Question: I am attempting to use sprites for the first time... It took a minute or two to wrap my head around it, but I got the basic implementation of it. However, I am attempting to use the sprite to replace

which you can see a <URL>. The problem I am having is I have a footer set up like so:
'''
footer{
width: 100%;
height: 11%;
position: fixed
bottom: 0px;
}
'''
And each image occupies a percentage width of the foot. For example,
'''
.head{
width: 18%
height: 100%;
}
'''
So that, as the browser window is made larger or smaller, the images scale with it... (Note: From 1150 pixels or larger then other media queries handle.)
Now I have figured out how to replace all the images in the footer with a single sprite.
Like so, just to make sure I do get it:
'''
/* html*/
<div id="head-hover">
<a href="#" class="logo_head_thumb"></a>
</div>
/*css */
.moneda-logo, .logo_head_thumb, .Swix-logo-thumb, .scotiaMcleod, .POC-logo1,
.alpine-canada-logo-thumb, .cowboy-logo, .Love, .maddy, .gray, .delsorbo, .bietz{
background: url('https://s3.amazonaws.com/benjaminthomsen.images/sprites.png') no- repeat;
}
.logo_head_thumb{
background-position: 0 -210px ;
width: 300px;
height: 60px;
padding-right: 100%;
padding-bottom:16%;
}
#head-hover{
float:left;
height: 100%;
width: 15.9%;
}
'''
(A little tweaking still needed but more or less), but you can see my attempt thus far <URL> ... originally done with a footer width of 1920 pixles.
The problem is, as it scales down the width of each div, as it's a percentage also scales (div of width 300 pixels becomes 200 pixels, for example) and the total sprite image does not scale or fit in the new space.
Is there some easy way that I can have the new footer bar with sprites act like the one that is currently on the live site?
Without having to resize the sprite .png image along with rewriting all of the CSS within media queries every 20 or 30 pixels (as this is currently the only way I see possible) or perhaps there is a jQuery script that can be utilized or am I actually not grasping how to properly use sprites at all. I would really like to save the extra 14 or so HTTP requests that using a sprite would alleviate, but I don't care to modify the user interface of the current site.
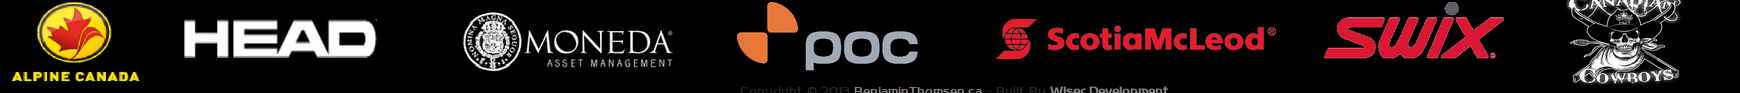
Answer: Here is an example using inline-block (it could be shorterer achieved with table/table-cell):
'''
ul , body{
margin: 0;
padding: 0;
}
img {width: 100%;}
ul {
width: 100%;
font-size: 0;}
ul:before {
content: '';
display: inline-block;
padding-top: 5%;
vertical-align: top;
}
li {
display: inline-block;
vertical-align: top;
text-align: center;
background-size: auto 100%;
background: url(http://i.stack.imgur.com/2xDHJ.png);
}
li:before {
content: '';
display: inline-block;
vertical-align: middle;
}
li a {
display: inline-block;
font-size: 32px;
font-size: 2rem;
vertical-align: middle;
line-height: 5vw;
height: 5vw;
width: 8vw;
/* To show them for tst */
color: turquoise;
text-shadow: 0 0 0.5em lime;
}
#sp1 {
width:9%;
background-size: auto 100%;
}
#sp1:before {
padding-top: 59%;
}
#sp2 {
width: 15%;
background-size: auto 100%;
background-position: 10.5% 0;
}
#sp2:before {
padding-top: 35%;
}
#sp3 {
width:17%;
background-size: auto 100%;
background-position: 29% 0;
}
#sp3:before {
padding-top: 31%;
}
#sp4 {
width: 15%;
background-size: auto 100%;
background-position: 48% 0;
}
#sp4:before {
padding-top: 35%;
}
#sp5 {
width: 19%;
background-size: auto 100%;
background-position: 69% 0;
}
#sp5:before {
padding-top: 28%;
}
#sp6 {
width: 14%;
background-size: auto 100%;
background-position: 88% 0;
}
#sp6:before {
padding-top: 38%;
}
#sp7 {
width:11%;
background-size: auto 100%;
background-position: 100% 0;
}
#sp7:before {
padding-top: 48%;
}
'''
See and play with result here :) - <URL>